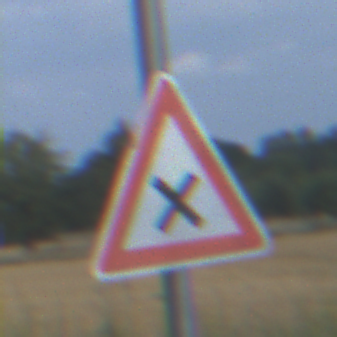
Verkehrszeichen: KreuzungOderEinmuendung
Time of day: MorningAfternoon
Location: Outdoor (Nature)
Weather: PartlyCloudy
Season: NotSpecified
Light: Natural